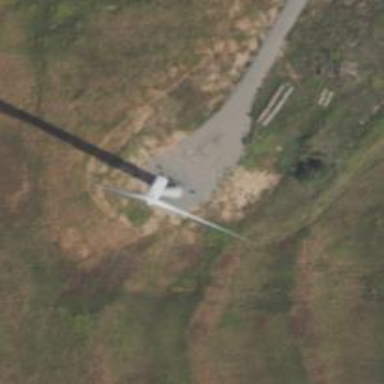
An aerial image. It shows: Wind generator in the form of horizontal axis wind turbine.